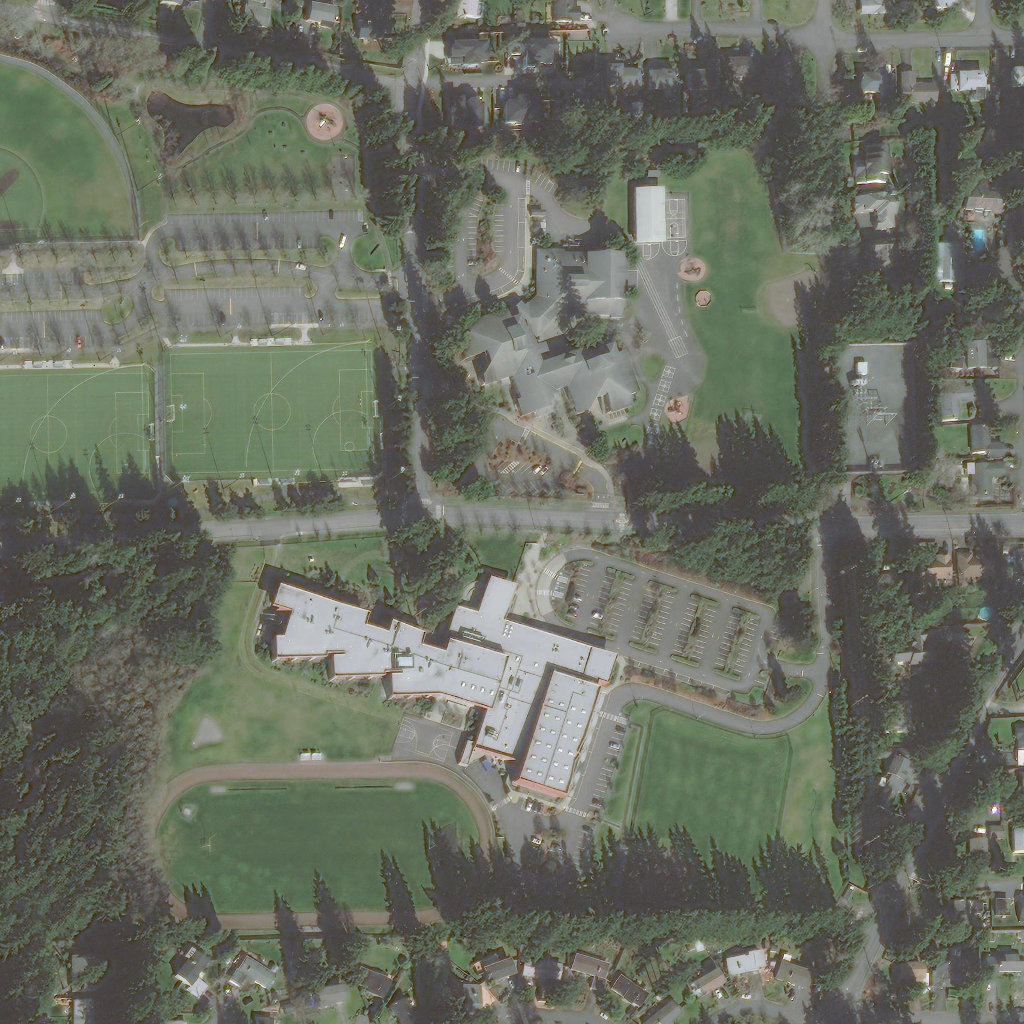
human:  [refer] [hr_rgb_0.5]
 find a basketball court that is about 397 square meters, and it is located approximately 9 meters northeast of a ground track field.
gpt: <box>[[38, 70, 44, 74, 0]]</box>

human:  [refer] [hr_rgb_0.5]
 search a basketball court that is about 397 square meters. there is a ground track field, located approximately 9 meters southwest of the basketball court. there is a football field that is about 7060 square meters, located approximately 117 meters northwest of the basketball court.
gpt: <box>[[38, 70, 44, 74, 0]]</box>

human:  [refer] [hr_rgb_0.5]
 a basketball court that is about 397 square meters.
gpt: <box>[[38, 70, 44, 74, 0]]</box>